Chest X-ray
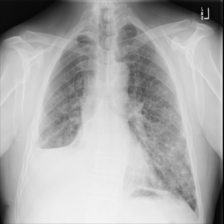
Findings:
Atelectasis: negative
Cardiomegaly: negative
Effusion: positive
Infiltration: negative
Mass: negative
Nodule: positive
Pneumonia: negative
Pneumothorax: negative
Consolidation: negative
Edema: negative
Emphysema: negative
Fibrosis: negative
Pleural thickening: negative
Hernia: negative